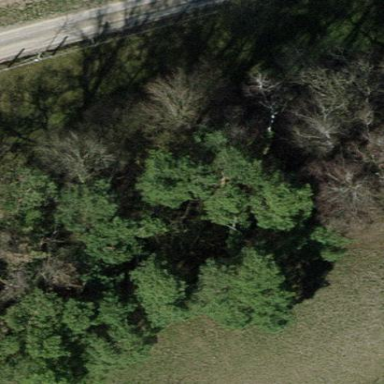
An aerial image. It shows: Forest with mix of leaf types.